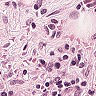
Metastatic tissue present: no